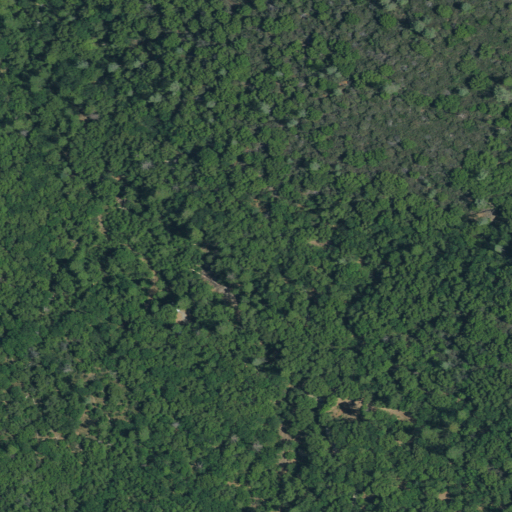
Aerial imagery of valley in California named Meentzen Gulch containing only evergreen forest